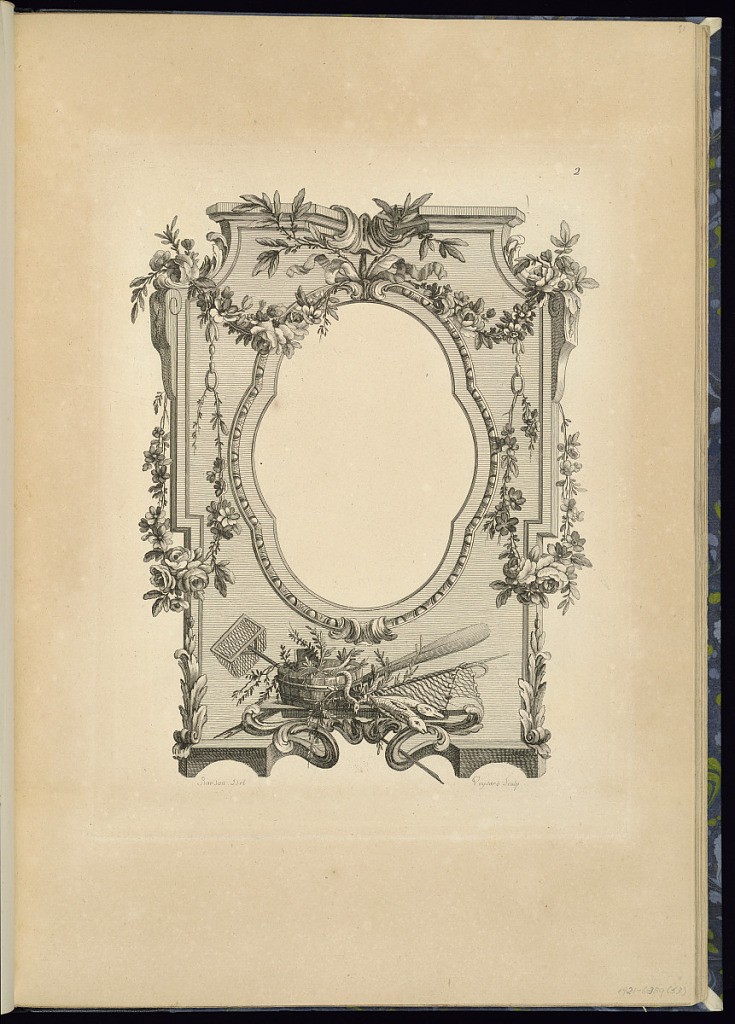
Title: Frame or Cartouche Design
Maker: Pierre Ranson, French, 1736–1786
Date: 1778
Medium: Etching on laid paper
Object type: Print
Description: Design for a frame or cartouche featuring an egg pattern molding, festoon of flowers, foliate branches, ribbons, scrolling acanthus leaves (rinceaux), acanthus leaf clasp, and a trophy in the lower center with fish, nets, a bucket, spear, and a paddle. The plate is numbered and signed.